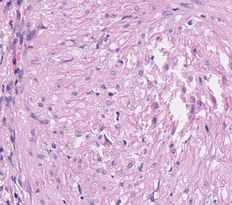
Tumor epithelial tissue: no
Tumor-associated stroma tissue: yes
Normal tissue: no